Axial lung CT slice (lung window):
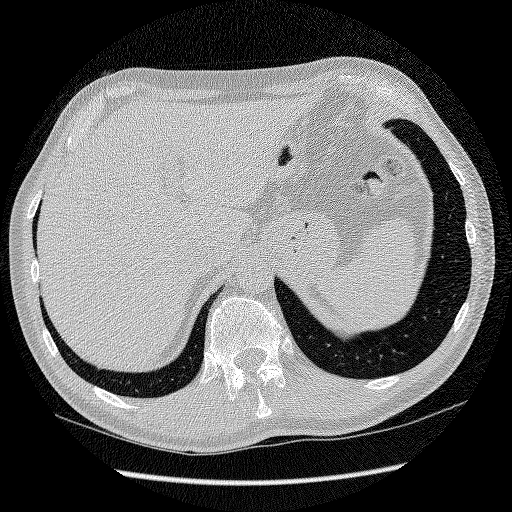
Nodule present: no